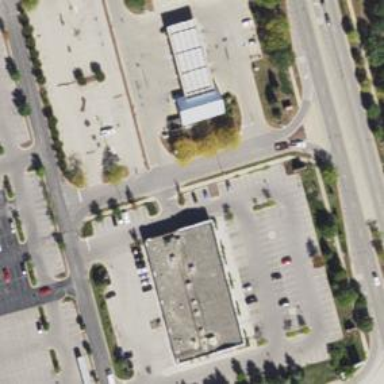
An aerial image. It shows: Retail building.